Brain MRI, t2w sequence, axial 2D slice.
Patient: age 34, sex F, weight 95 kg, height 1.95 m
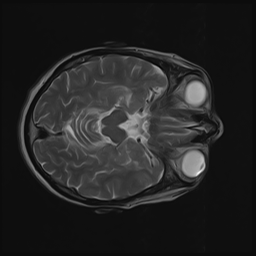